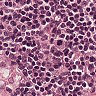
Metastatic tissue present: no